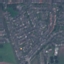
Land use / land cover class: Residential